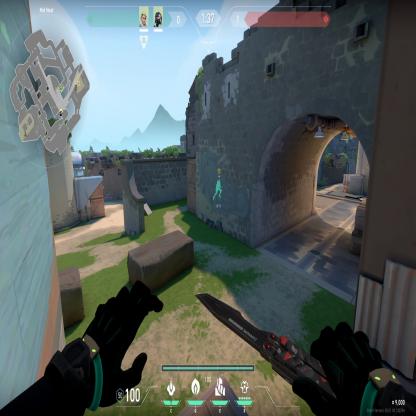
Label: teammate